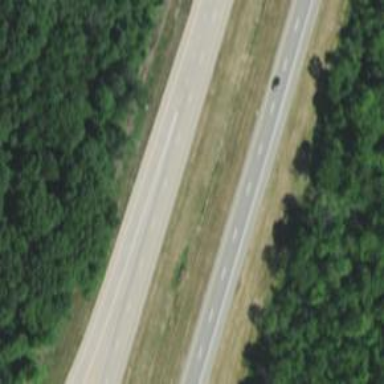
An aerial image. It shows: Dual carriageway trunk highway with asphalt surface. It is expressway.